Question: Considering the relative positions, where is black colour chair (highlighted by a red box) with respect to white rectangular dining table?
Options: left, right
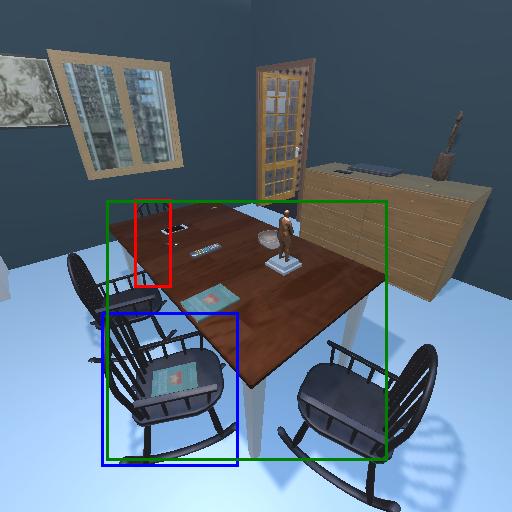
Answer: left